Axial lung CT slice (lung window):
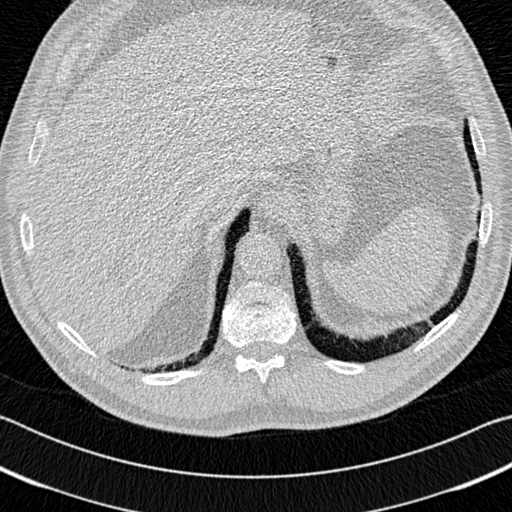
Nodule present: no